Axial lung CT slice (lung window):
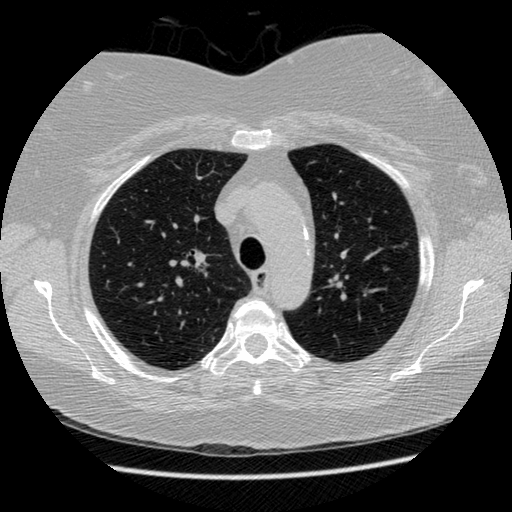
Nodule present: no